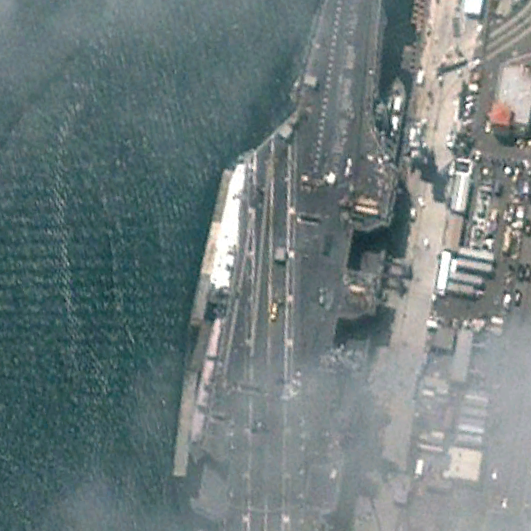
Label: aircraft_carrier